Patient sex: M
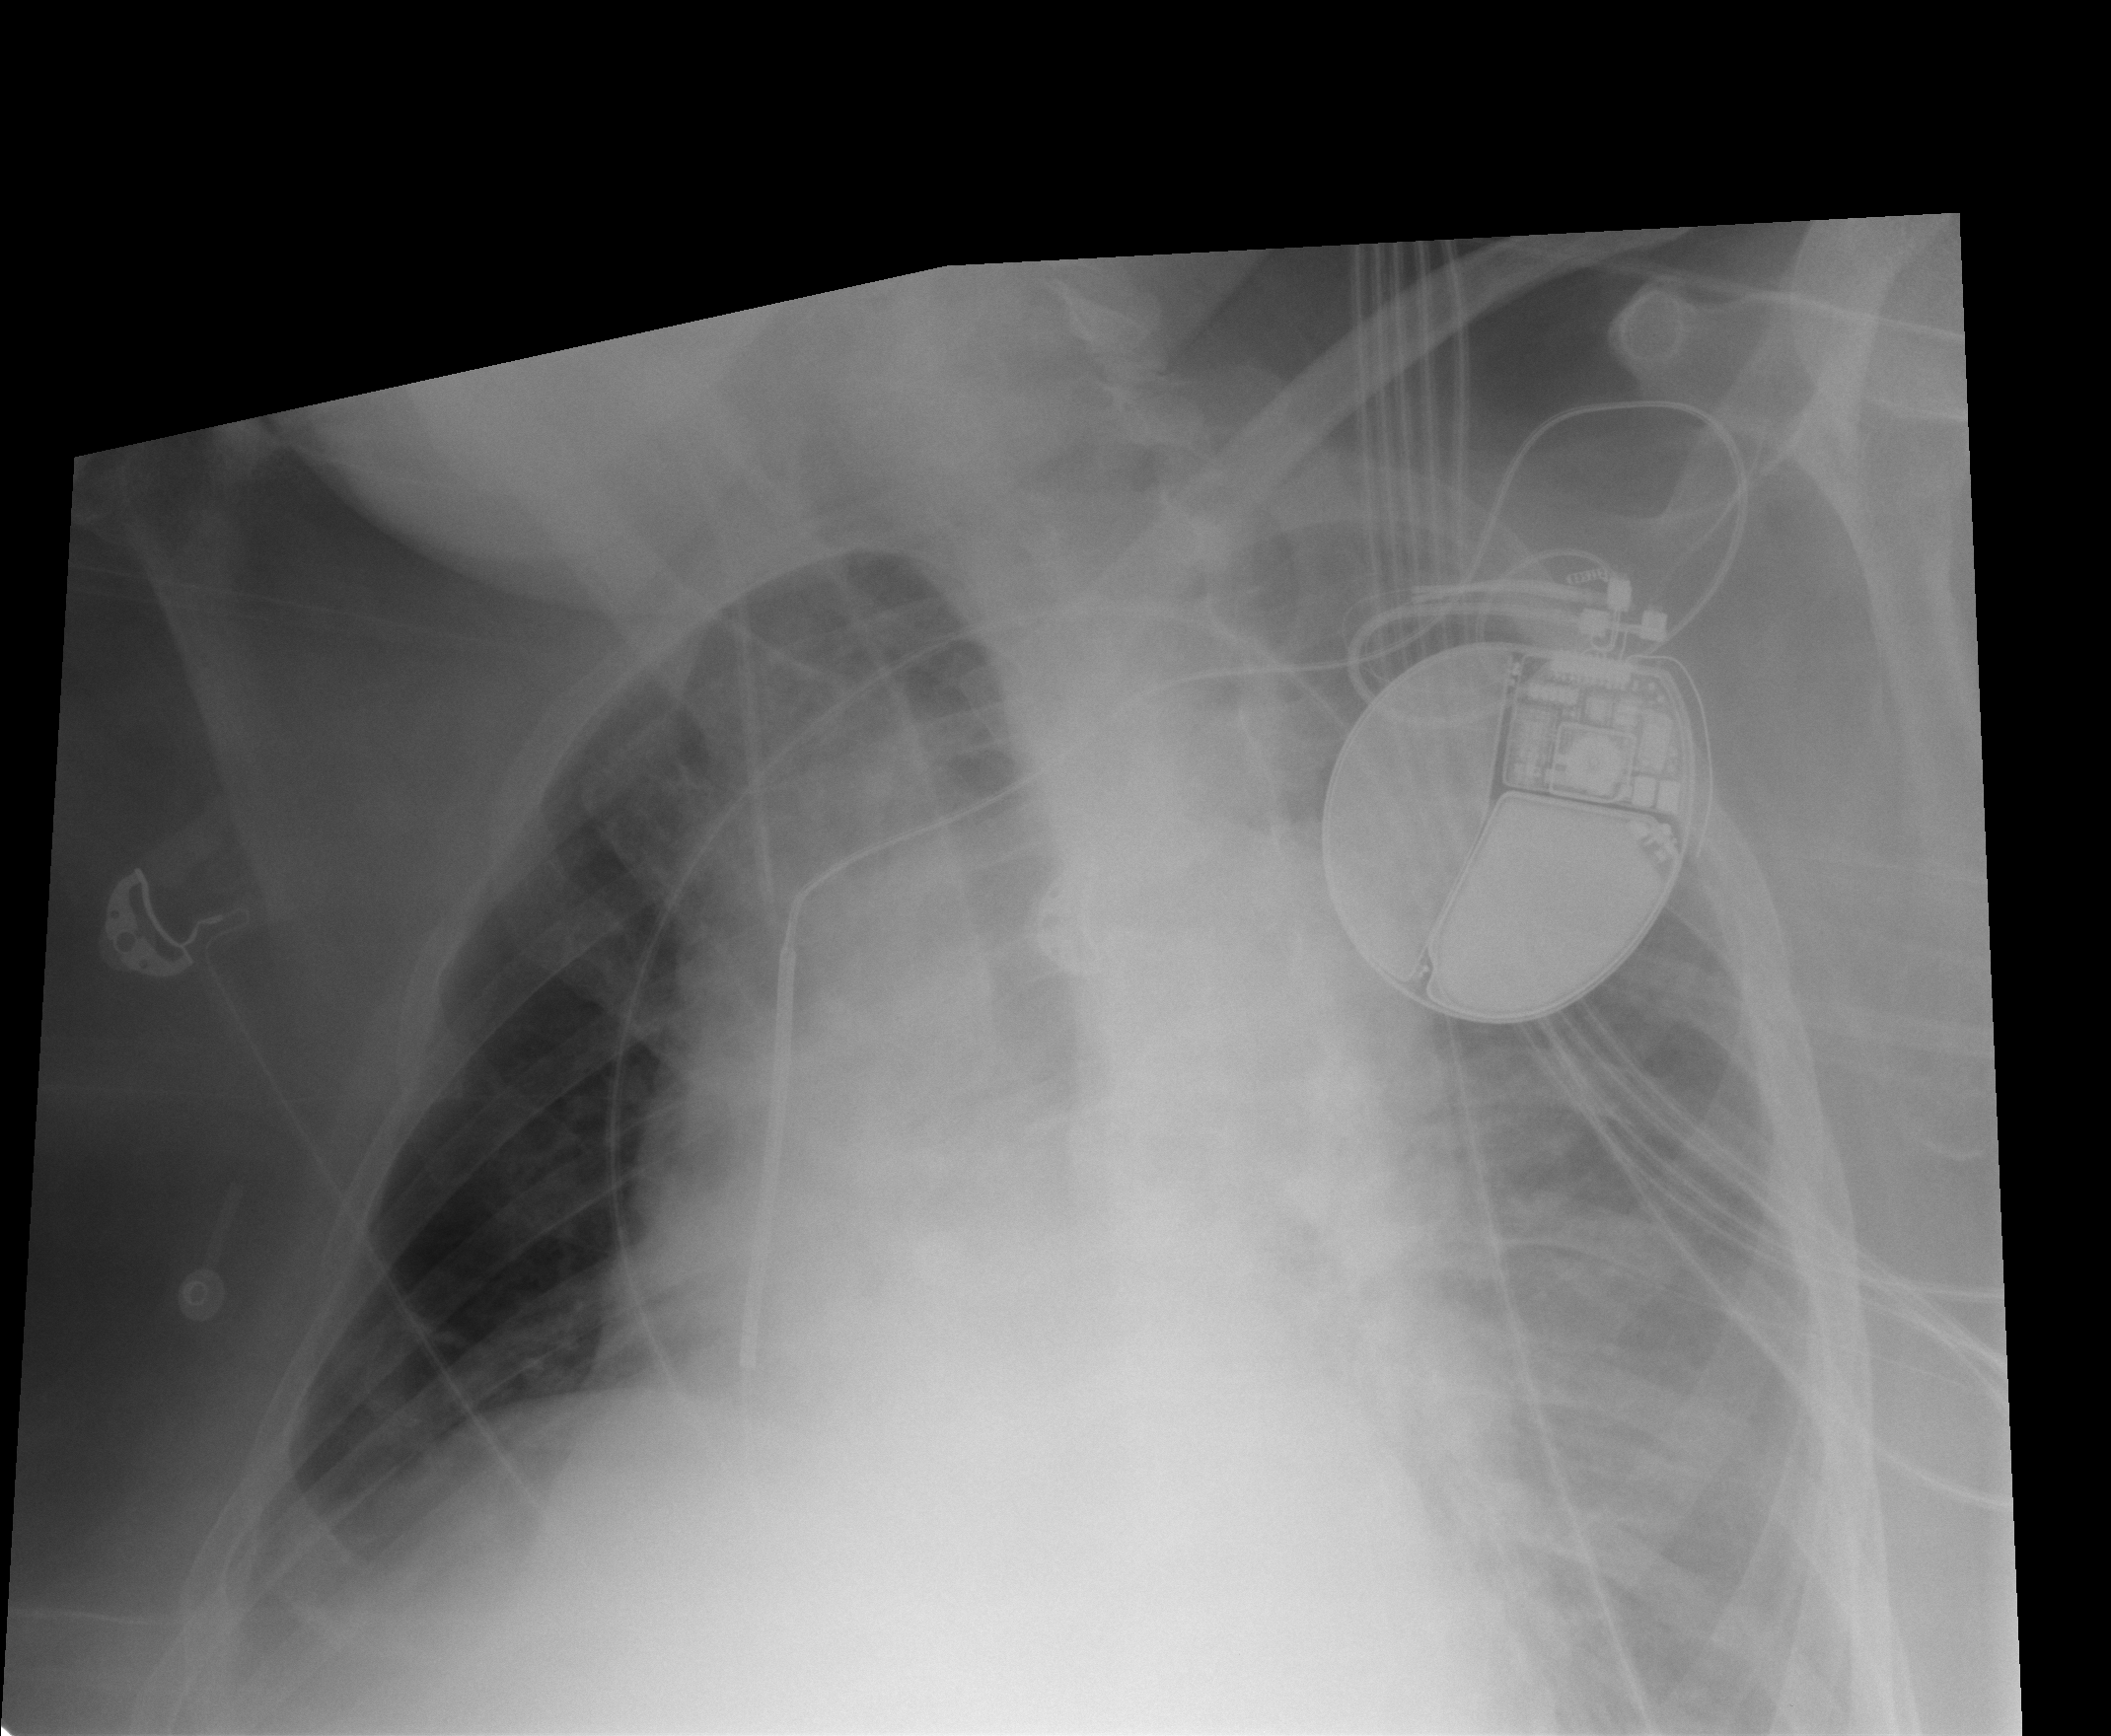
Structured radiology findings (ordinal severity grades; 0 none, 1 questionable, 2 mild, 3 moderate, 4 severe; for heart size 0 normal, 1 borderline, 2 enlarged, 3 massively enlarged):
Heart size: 2
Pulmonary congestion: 2
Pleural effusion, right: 1
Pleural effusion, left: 0
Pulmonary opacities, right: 0
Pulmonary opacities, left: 0
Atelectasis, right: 0
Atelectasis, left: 2